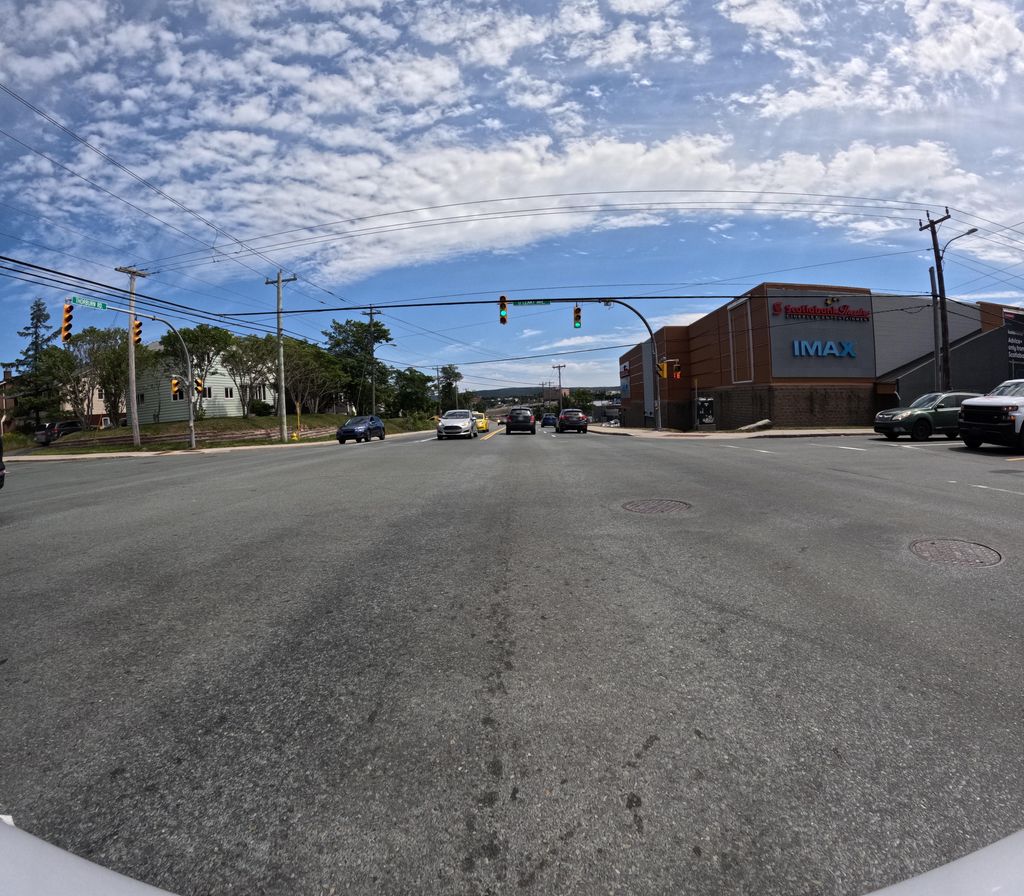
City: st_johns